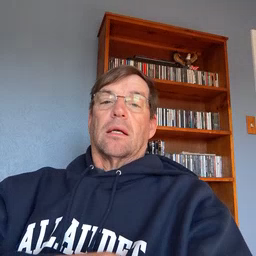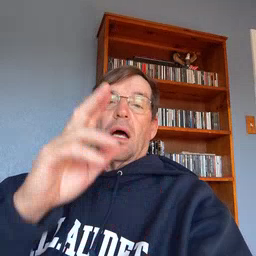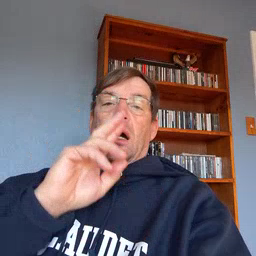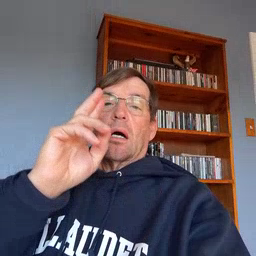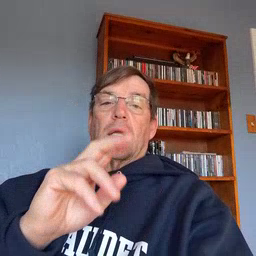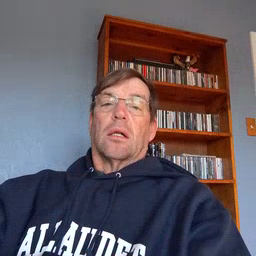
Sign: uncle